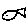
Label: fish